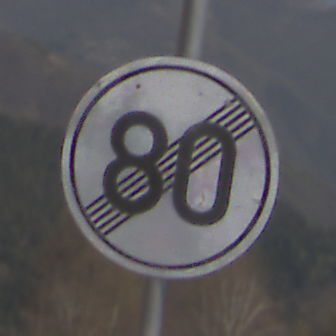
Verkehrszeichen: EndeGeschwindigkeit80
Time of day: Midday
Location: Outdoor (Nature)
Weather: Clear
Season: NotSpecified
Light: Natural